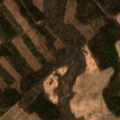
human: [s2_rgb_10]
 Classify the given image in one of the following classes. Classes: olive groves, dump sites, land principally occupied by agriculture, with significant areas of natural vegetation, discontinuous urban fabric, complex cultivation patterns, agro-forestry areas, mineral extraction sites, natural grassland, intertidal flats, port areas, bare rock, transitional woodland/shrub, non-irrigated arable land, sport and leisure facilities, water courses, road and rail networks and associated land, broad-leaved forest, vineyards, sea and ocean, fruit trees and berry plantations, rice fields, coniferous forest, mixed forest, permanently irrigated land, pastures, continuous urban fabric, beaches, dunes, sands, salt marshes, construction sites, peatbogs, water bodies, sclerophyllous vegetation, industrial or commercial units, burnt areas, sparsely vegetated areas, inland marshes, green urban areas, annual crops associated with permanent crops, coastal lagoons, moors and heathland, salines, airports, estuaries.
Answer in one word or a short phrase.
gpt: non-irrigated arable land, pastures, coniferous forest, mixed forest, transitional woodland/shrub